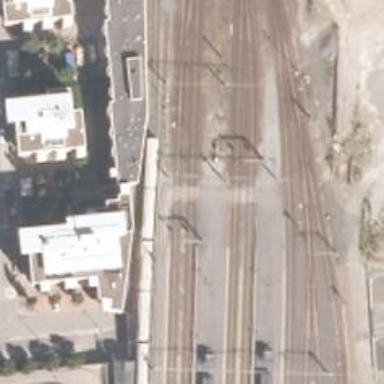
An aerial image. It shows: Level crossing with saltire markings.